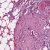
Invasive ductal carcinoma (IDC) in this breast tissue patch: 0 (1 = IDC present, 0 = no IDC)